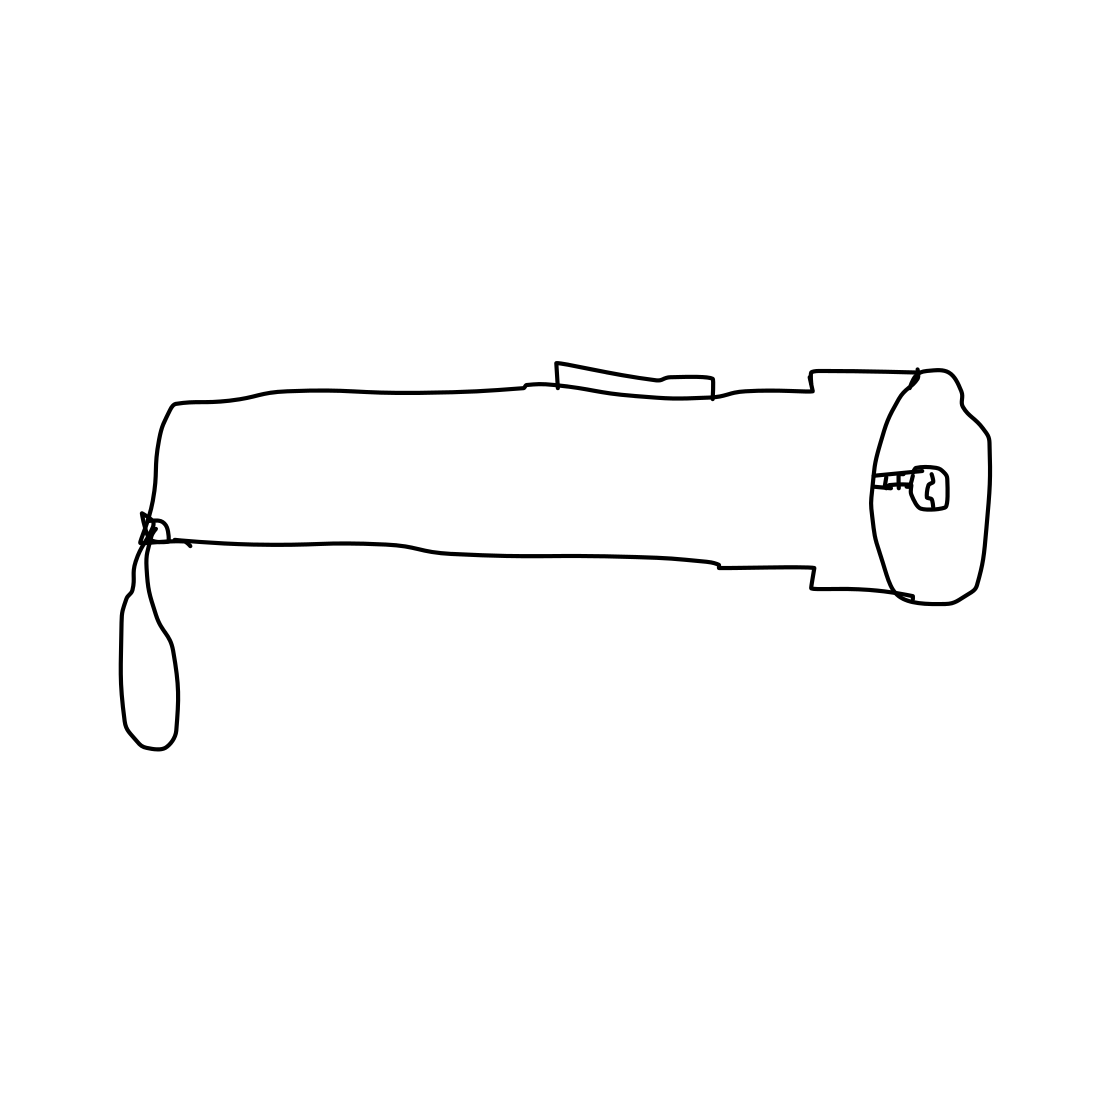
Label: flashlight